Question: We are using Xcode 4.5 on a C++11 project where we use OpenMP to speed up our computation:
'''
#pragma omp parallel for
for (uint x=1; x<grid.width()-1; ++x) {
for (uint y=1; y<grid.height()-1; ++y) {
// code
}
}
'''
Although the Activity Monitor shows multiple threads being used by the program we observed that only one core is used:

We also run the same code on Ubuntu using GCC 4.7 and we observed contention on all cores. Could it be that the OpenMP support has been removed in the Apple LLVM? Is there an alternative to OpenMP?
We can't switch to GCC since we use C++11 features.
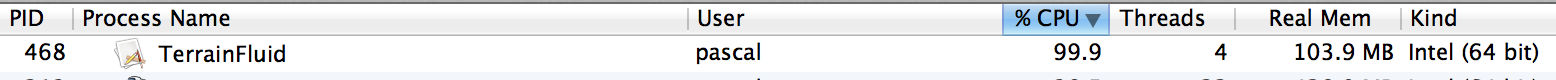
Answer: <URL>
Clang yet support OpenMP (it has not been removed - it never existed in the first place). You could use Apple's Grand Central Dispatch (GCD) tasking system or you could use Intel's <URL> instead.